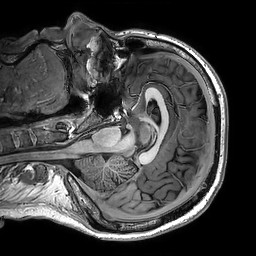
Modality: T1w
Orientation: axial
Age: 34
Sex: male
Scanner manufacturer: philips
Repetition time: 0.006442 s
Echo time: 0.00294 s